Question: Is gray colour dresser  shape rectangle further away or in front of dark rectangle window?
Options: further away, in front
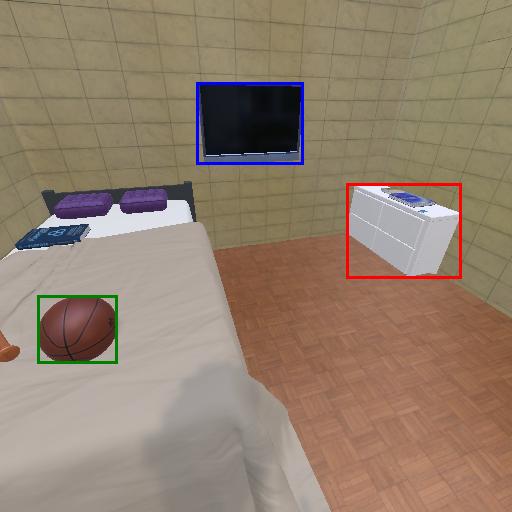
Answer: further away